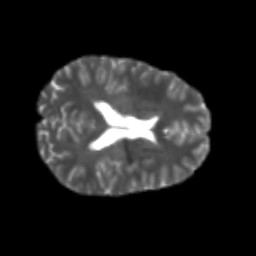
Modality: T2w
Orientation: axial
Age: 22
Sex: male
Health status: healthy
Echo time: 0.074 s